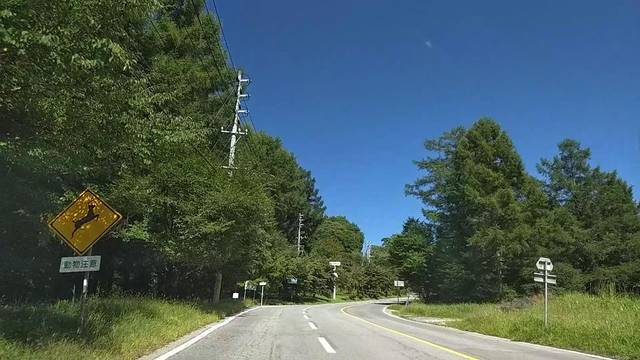
Region: Japan
Coordinates: 36.039, 138.244